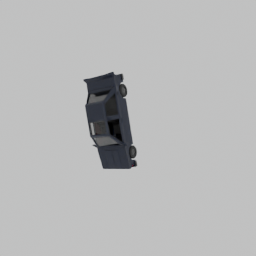
Label: mechanical